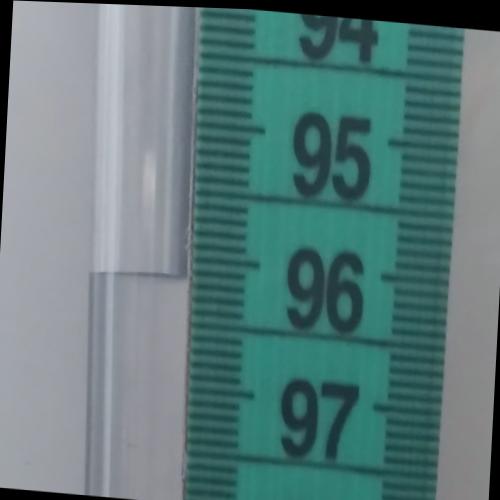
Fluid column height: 96.1 cm